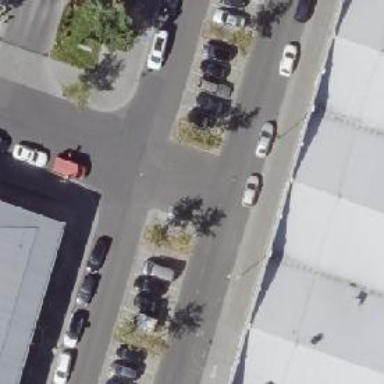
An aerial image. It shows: Asphalt road in residential area.